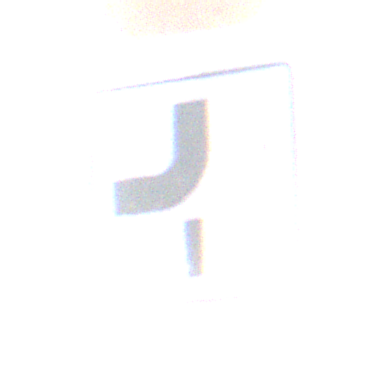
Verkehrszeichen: VerlaufVorfahrtsstrasse7
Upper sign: Stop
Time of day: SunriseSunset
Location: Outdoor (RoadRail)
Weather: PartlyCloudy
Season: NotSpecified
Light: Natural